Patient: sex M, age 47
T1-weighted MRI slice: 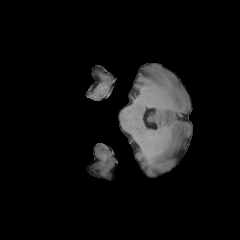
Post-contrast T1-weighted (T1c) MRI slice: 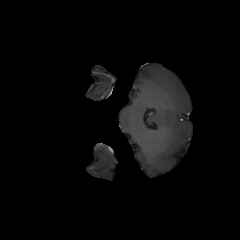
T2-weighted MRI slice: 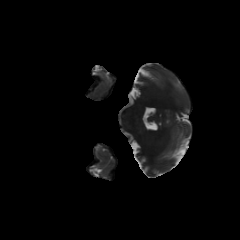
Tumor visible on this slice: no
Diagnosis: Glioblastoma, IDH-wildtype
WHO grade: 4